Field crop: tomato
Growth stage: 2
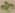
Species: solanum